Current action and preconditions to check: path_clear

Your task: For each precondition in the list above, predict whether it will hold at this action.

Consider the current scene as observed from the mobile robot's camera, and analyze the predicted future states of all dynamic agents (e.g., people, animals, vehicles, or any moving entities) within the NEXT SECOND.

IMPORTANT: Only answer "very likely" if you are absolutely certain—based on strong, clear evidence—that a dynamic agent will violate the precondition in the predicted future state. Do NOT answer "very likely" for unlikely, ambiguous, or low-probability risks.

Ask yourself for each precondition: Is there a high probability, with clear and convincing evidence, that the predicted future states of any dynamic agent will interfere with the predicted future state of the currently executing action within the NEXT SECOND, causing that precondition to fail?

Assess the risk level based on these predictions. Use "likely" or "very likely" if motions create a clear risk of interference.

Use "neutral" or "improbable" if agents are nearby but their predicted paths are clearly diverging or non-conflicting.

Failure Risk Categories: "very improbable", "improbable", "neutral", "likely", "very likely"

Answer Format: Output ONLY the probability_of_failure value from these categories: "very improbable", "improbable", "neutral", "likely", "very likely"

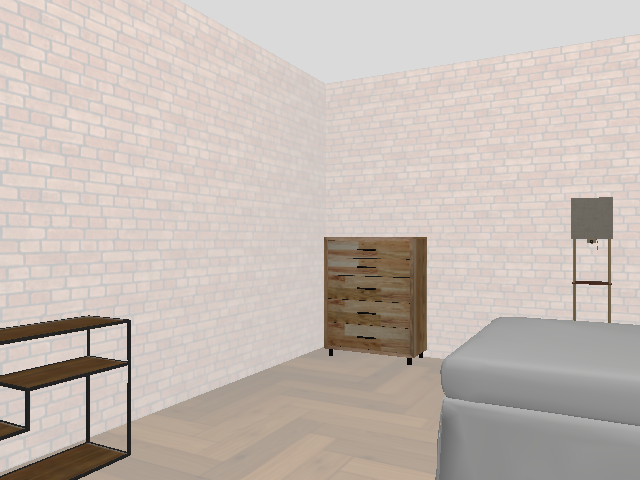

Answer: very improbable